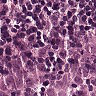
Metastatic tissue present: yes